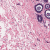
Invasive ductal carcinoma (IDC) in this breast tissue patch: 0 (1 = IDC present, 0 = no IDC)